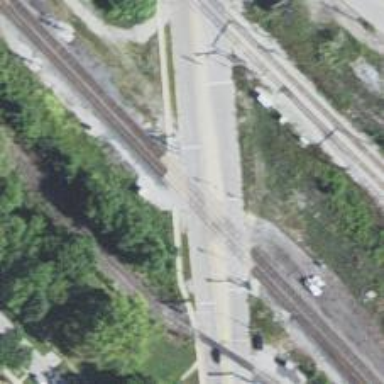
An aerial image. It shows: Level crossing with lights on the railway.